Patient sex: M
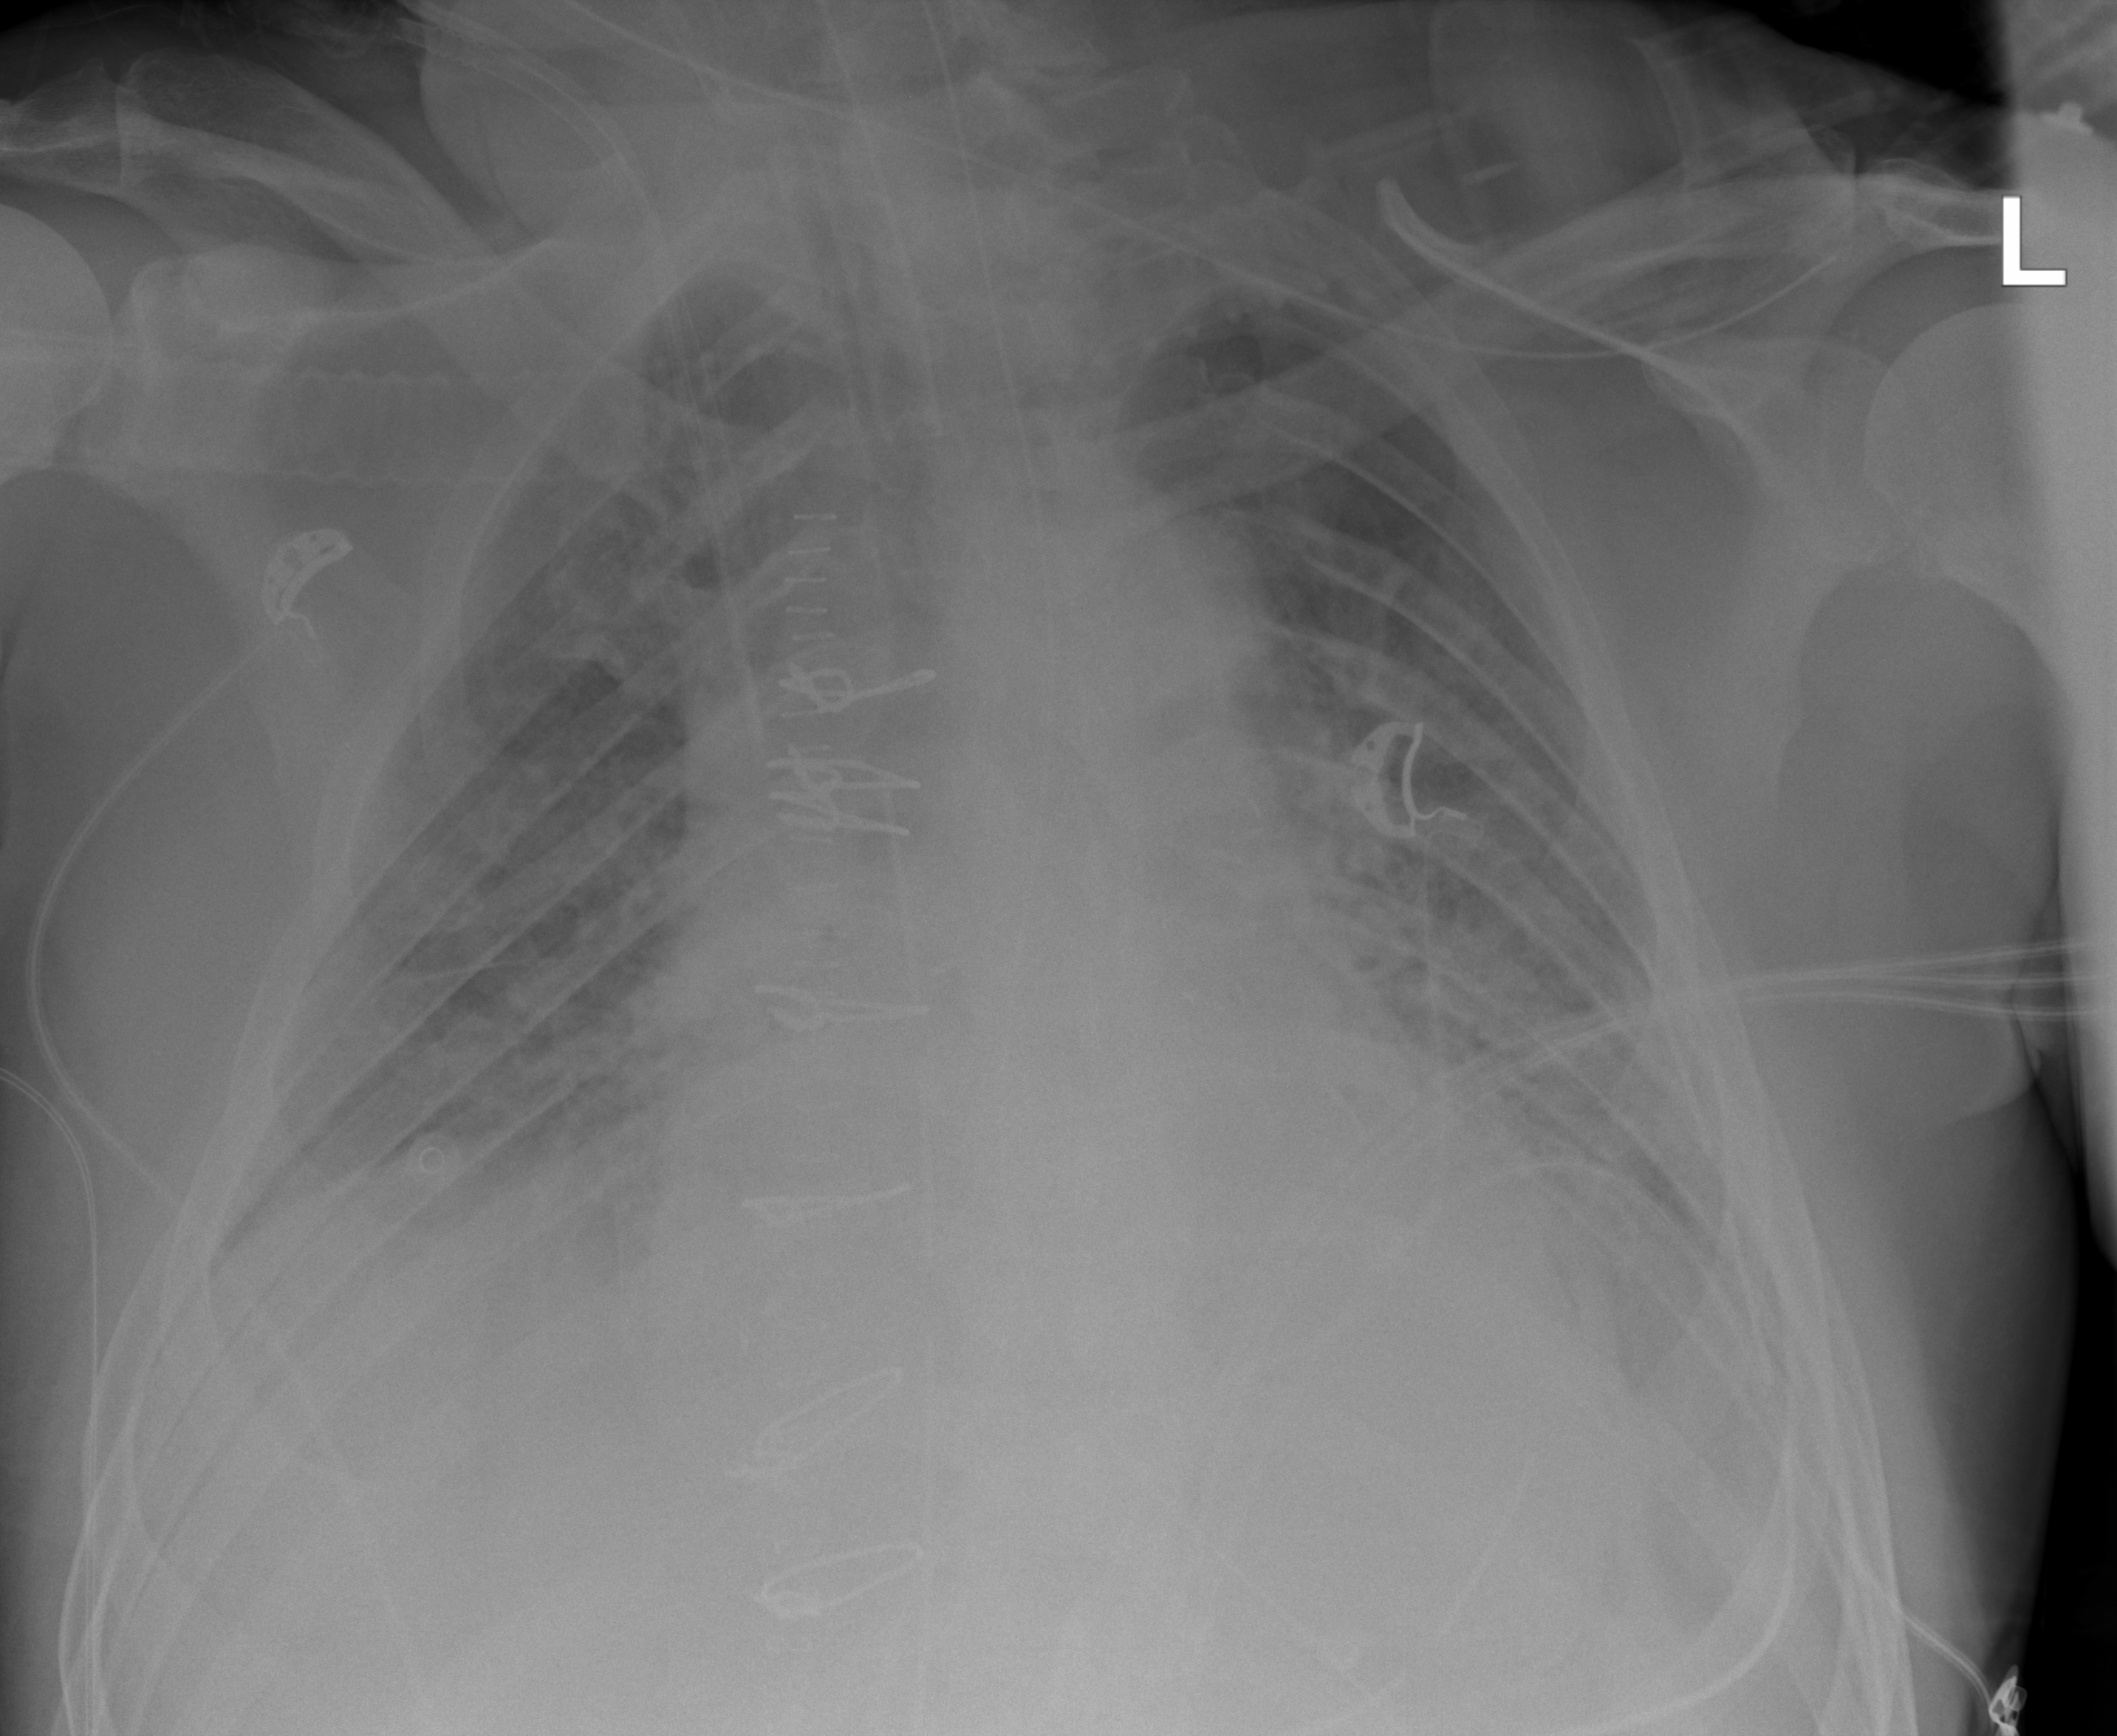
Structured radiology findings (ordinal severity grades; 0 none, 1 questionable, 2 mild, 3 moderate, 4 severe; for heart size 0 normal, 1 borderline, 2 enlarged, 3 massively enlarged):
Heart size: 2
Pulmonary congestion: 3
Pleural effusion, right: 2
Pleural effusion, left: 2
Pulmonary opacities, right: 2
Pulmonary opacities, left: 2
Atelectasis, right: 2
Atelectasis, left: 2